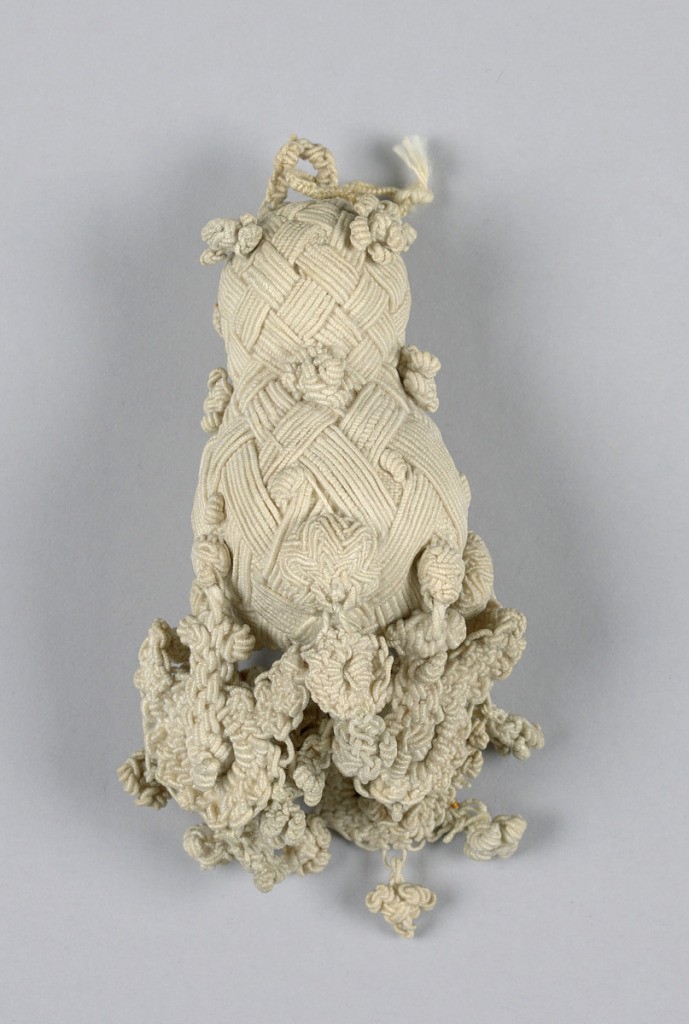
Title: Tassel
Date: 17th century
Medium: linen Technique: braided and knotted
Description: Pear-shaped linen tassel, braided and knotted. Double loops are attached to pear-shaped unit from which hang three knotted elements, alternating and attached to three smaller units. From center hangs a ball.